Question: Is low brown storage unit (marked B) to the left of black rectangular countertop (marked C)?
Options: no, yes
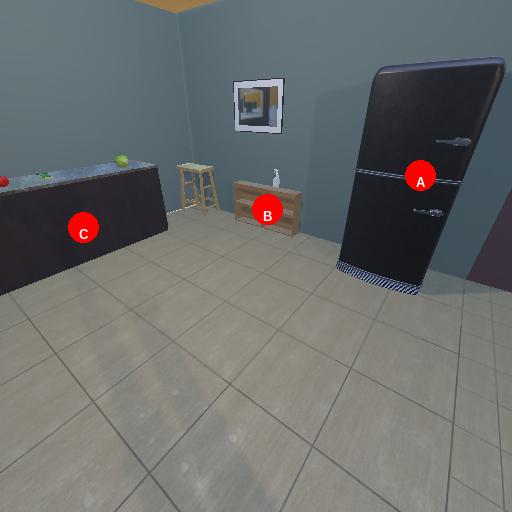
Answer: no